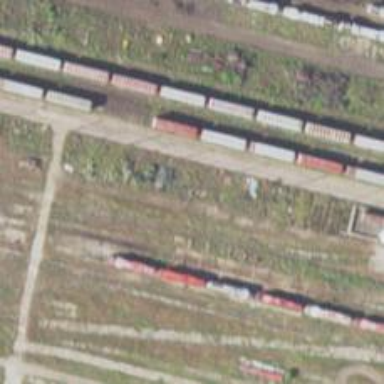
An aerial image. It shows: Rail spur service.